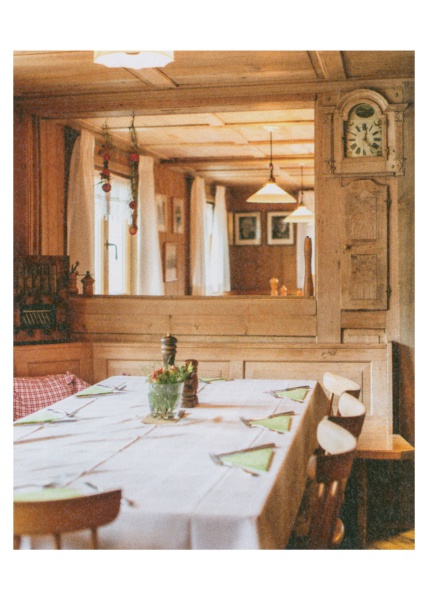
Institution: Servusmagazin
Schlagwörter: sitzen, blumen, holz, kariert, lampe, lampen, licht, raum, stuhl, stühle, tisch, zimmer, haus, alt, trinken, wirtschaft, spiegel, tischdecke, vorhang, land, sessel, bauern, vase, wohnzimmer, bank, kissen, dekoration, essen, gäste, vorhänge, uhr, esszimmer, deckenlampe, esstisch, stube, freude, foto, fotografie, serviette, bayern, restaurant, gaststätte, villa, standuhr, gedeck, küche, landhaus, hunger, holzbank, frühstück, salz, holzhaus, gasthaus, gasthof, wirtshaus, tradition, gemütlich, rustikal, volksmusik, eckbank, pfeffer, uhrzeit, vor dem essen, altes haus, er, pfeffermühle, familienportraits, zirbenholz, zimmert, 3essen, pfeffre, stühler, servierten, serveitten, stühle3, brettljause, messer gabel